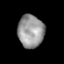
Tissue: prostate
Cell type: T cells
Senescence score: 0.1996
Nuclear area (px): 837
Mean DAPI intensity: 151.596